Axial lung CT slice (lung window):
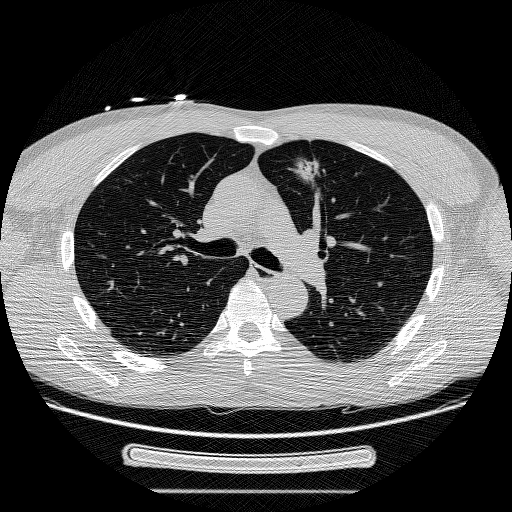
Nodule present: yes
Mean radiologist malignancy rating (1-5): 4.333